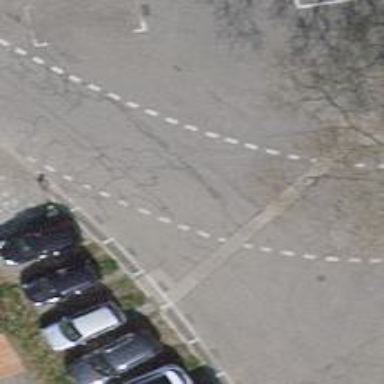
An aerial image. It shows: Asphalt parking aisle designated as service road.